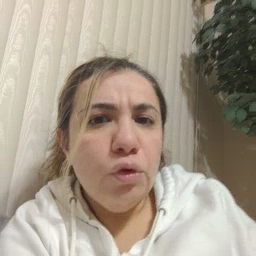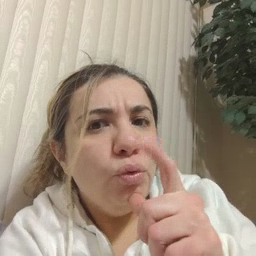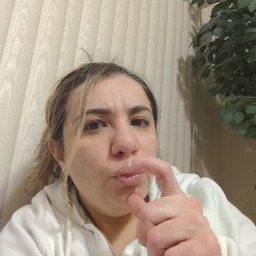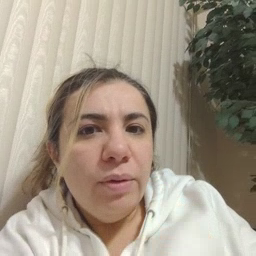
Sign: who